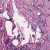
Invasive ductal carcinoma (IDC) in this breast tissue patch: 0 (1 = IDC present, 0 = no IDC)